Aerial crown-view tile of a tropical tree (Barro Colorado Island, Panama), acquired 20241216:
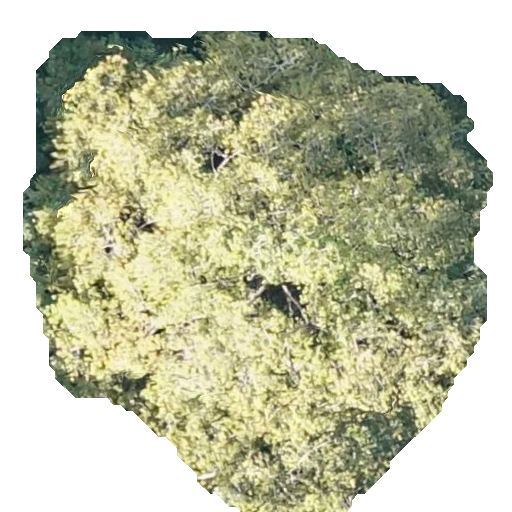
Species: Virola surinamensis
GBIF accepted scientific name: Virola surinamensis
Crown area: 257.464 m²